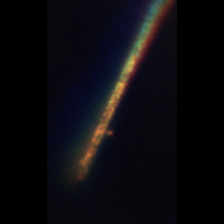
Taxon: Chaetoceros
Group: Diatoms